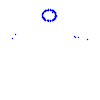
Particle: pion